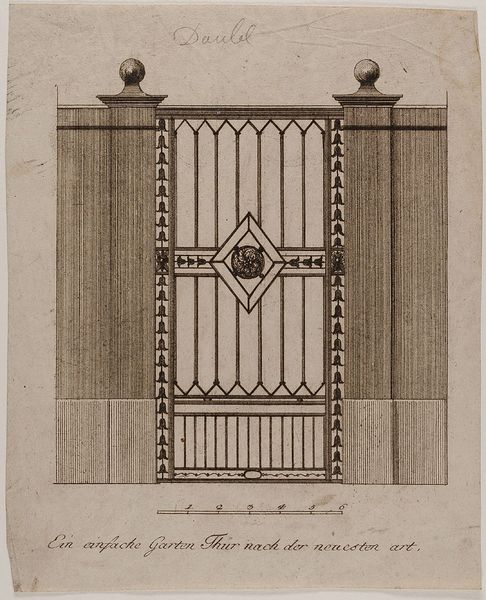
Titel: Gartentor, Blatt aus einer Folge von Gartentoren
Künstler: Domenicus Fietta
Standort: Hamburg
Institution: Museum für Kunst und Gewerbe Hamburg
Schlagwörter: schwarz, tür, zaun, muster, papier, mauer, grafik, graphik, pfosten, fotografie, photographie, eisen, schmiedeeisen, druck, druckgraphik, druckgrafik, schraffur, stich, kugel, kunstgewerbe, portal, rosette, musterbuch, vorlage, kupferstich, kunsthandwerk, geschmiedet, art nouveau, maßstab, aedicula, katalog, gartentor, gartentür, reproduktionen, 1900, blumenornamente, industriedesign, druckerzeugnisse, ädikula, ornamentstich, vorlageblätter, schlosserarbeit, daubl